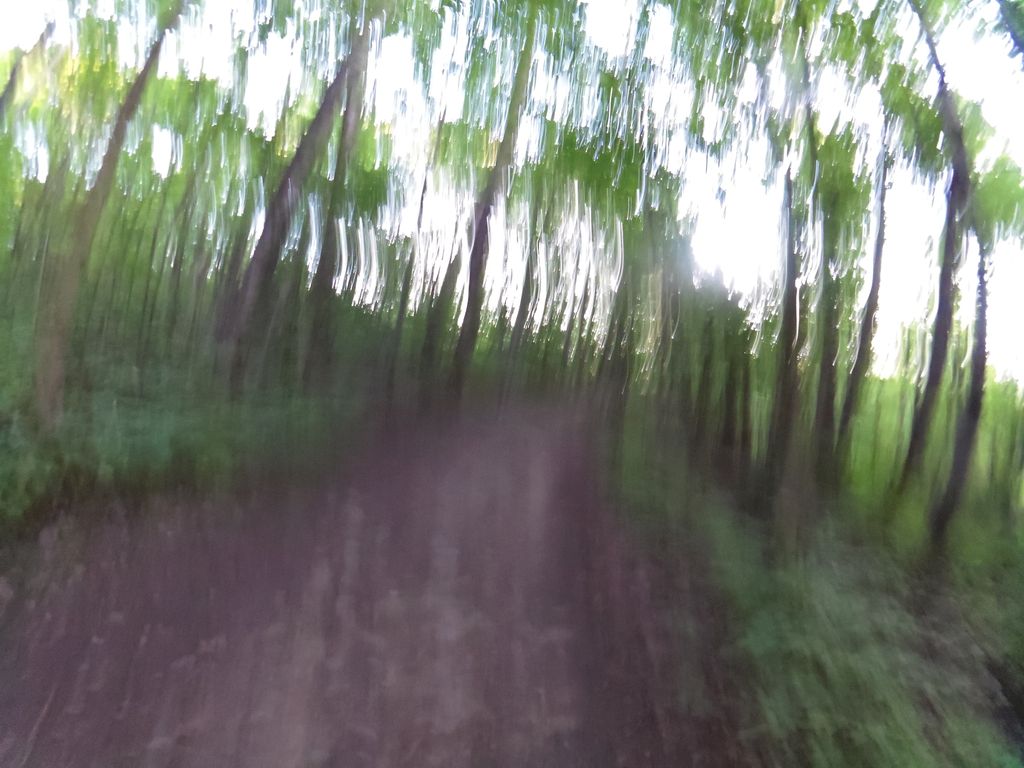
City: ottawa-gatineau